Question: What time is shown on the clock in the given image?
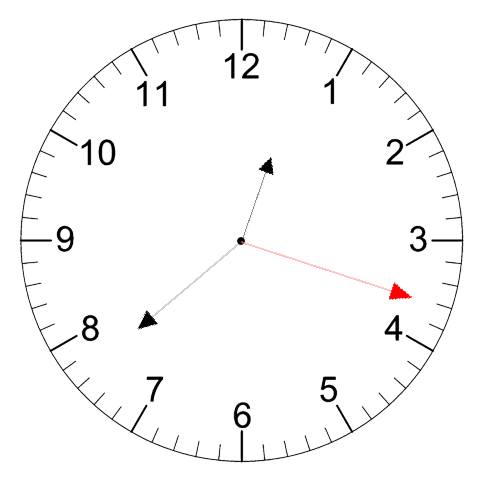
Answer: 12:38:18